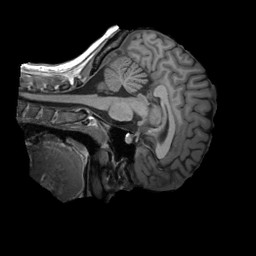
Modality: T1w
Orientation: sagittal
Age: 25
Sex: female
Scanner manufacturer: siemens
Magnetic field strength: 3 T
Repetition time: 2.3 s
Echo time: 0.00232 s